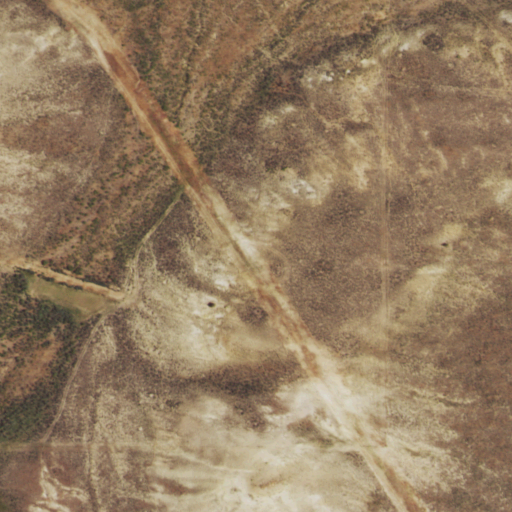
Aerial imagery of cape in Wyoming named Fivemile Point containing shrub and grassland